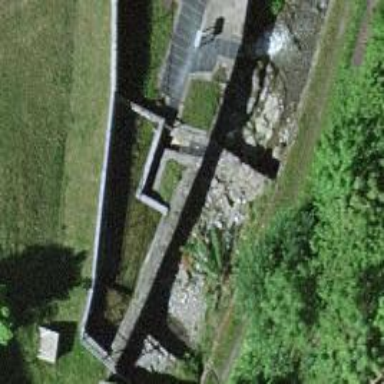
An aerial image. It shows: Check dam along waterway with retaining wall.